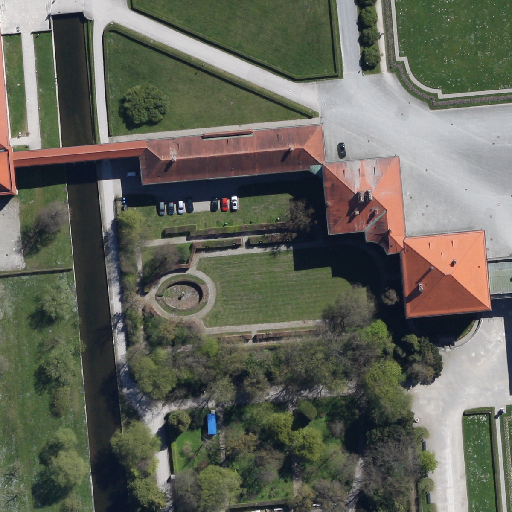
Referring expression: impervious surface